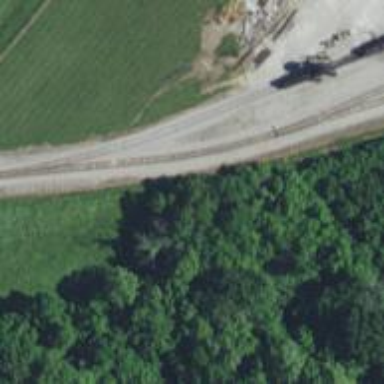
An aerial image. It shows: Rail spur service.